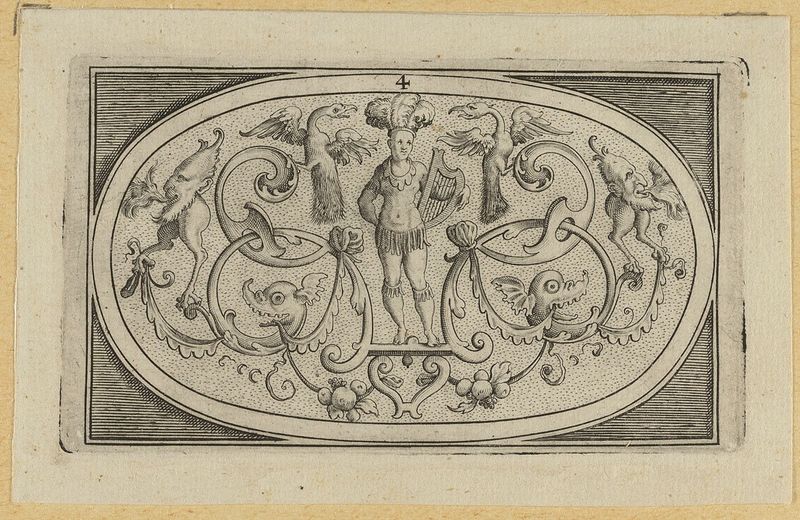
Titel: Dosendeckel mit Schweifgroteske auf gepunztem Grund, Blatt 4 aus einer Folge von Dosendeckeln
Künstler: Heinrich Ullrich
Standort: Hamburg
Institution: Museum für Kunst und Gewerbe Hamburg
Schlagwörter: akt, nackt, vogel, obst, tiere, ornament, vögel, figur, blatt, renaissance, früchte, ranken, apfel, papier, grafik, graphik, ornamente, verzierung, fotografie, photographie, druck, druckgraphik, druckgrafik, stich, saiteninstrument, federschmuck, harfe, lyra, kupferstich, fantasie, groteske, gerippt, reproduktionen, 4, druckerzeugnisse, schweifwerk, körper, völker, ornamentstich, vorlageblätter, ornamentstiche, schweifgroteske